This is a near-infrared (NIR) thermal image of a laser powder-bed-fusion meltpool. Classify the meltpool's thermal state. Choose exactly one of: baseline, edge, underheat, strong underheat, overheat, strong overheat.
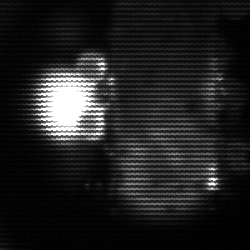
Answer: strong underheat